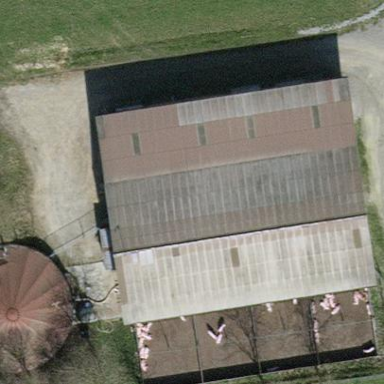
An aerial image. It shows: Farmyard area.